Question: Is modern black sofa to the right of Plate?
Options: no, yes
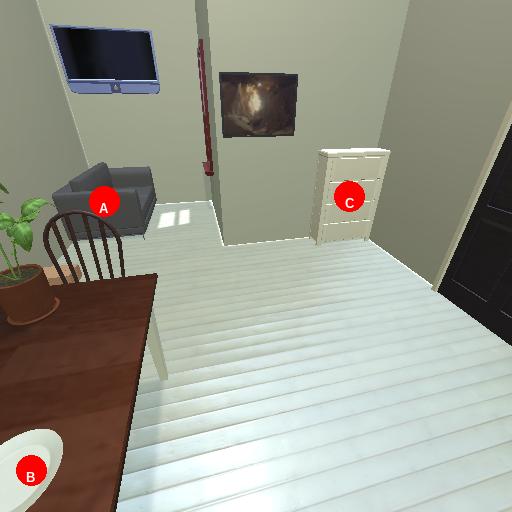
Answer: no